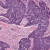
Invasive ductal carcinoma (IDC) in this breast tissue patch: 1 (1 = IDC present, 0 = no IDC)